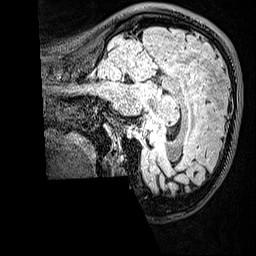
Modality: FLAIR
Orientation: sagittal
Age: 21
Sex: female
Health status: healthy
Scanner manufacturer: siemens
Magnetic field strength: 3 T
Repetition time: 5 s
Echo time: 0.388 s